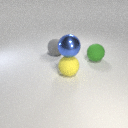
large green rubber sphere to the right of large yellow rubber sphere